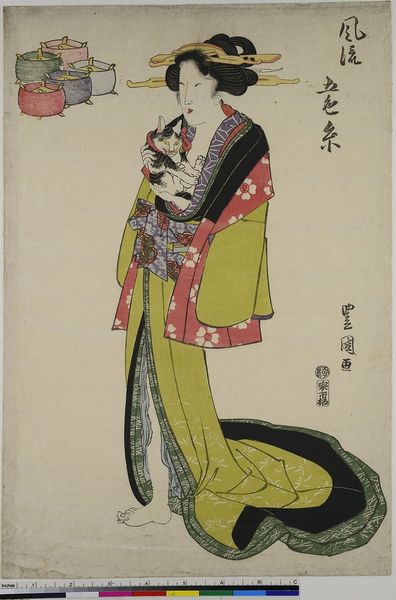
Titel: Elegante Garne in fünf Farben
Künstler: Utagawa Toyokuni I
Standort: Hamburg
Institution: Museum für Kunst und Gewerbe Hamburg
Schlagwörter: fuß, frau, laternen, muster, stoff, holzschnitt, japan, kamm, faden, japanisch, schriftzeichen, gemustert, töpfe, katze, asien, druck, druckgraphik, druckgrafik, tracht, zeit, gewebe, garn, farbholzschnitt, kimono, kurtisane, volkstracht, edo, reproduktionen, druckerzeugnisse, ukiyo, hetäre, erngrün